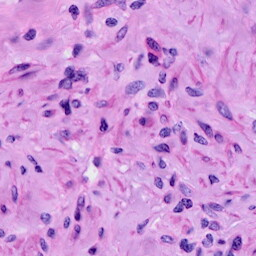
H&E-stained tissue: Cervix